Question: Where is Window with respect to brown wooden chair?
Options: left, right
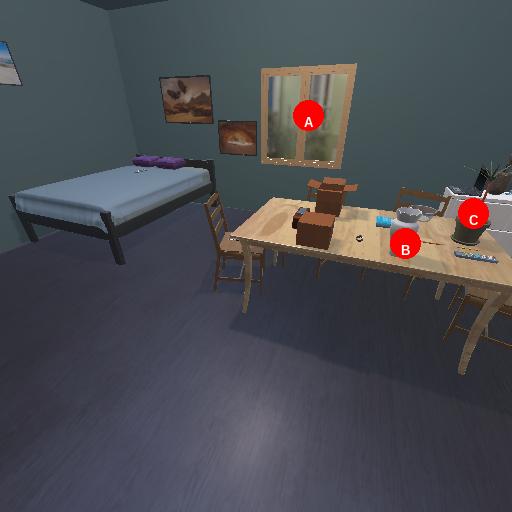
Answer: left